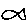
Label: fish